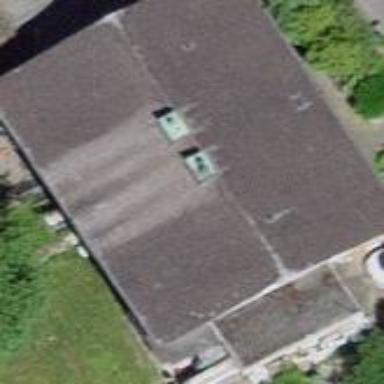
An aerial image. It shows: Terrace-style building with gabled roof.